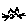
Label: cat